Interaction volume radius: 5 \u00c5
Interaction volume height: 10 \u00c5
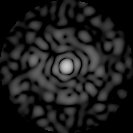
Disorder parameter: 0.8191